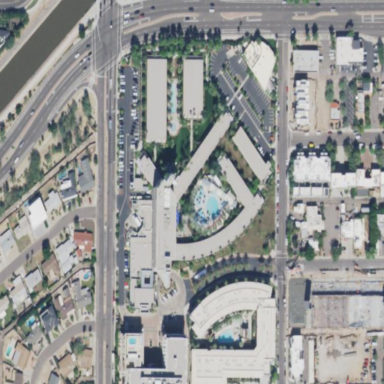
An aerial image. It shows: Hotel building.